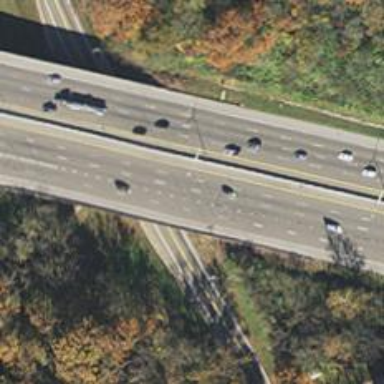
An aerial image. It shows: Motorway bridge.